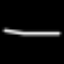
Label: line